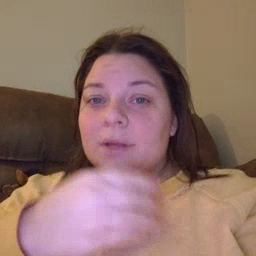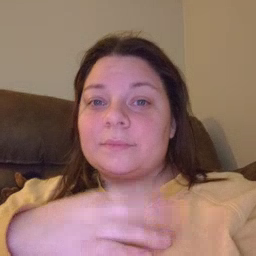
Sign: flower